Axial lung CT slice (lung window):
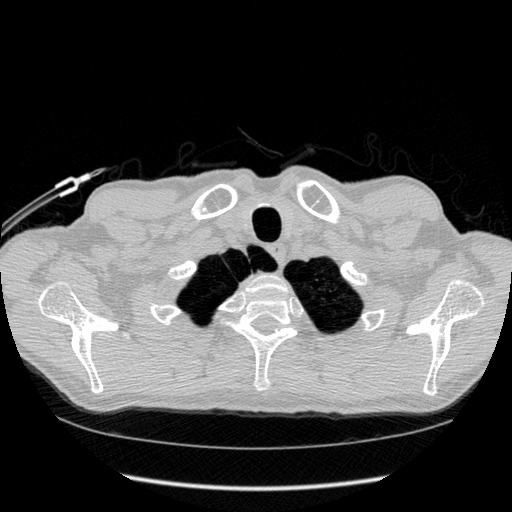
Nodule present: no